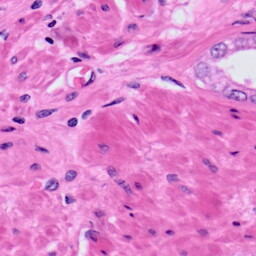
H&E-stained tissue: Prostate